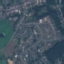
Label: Residential